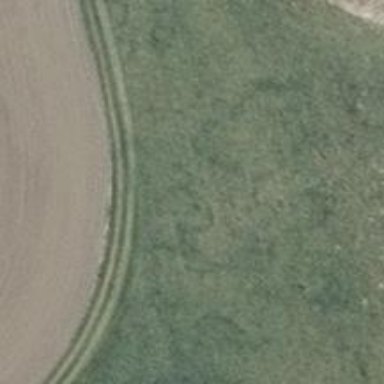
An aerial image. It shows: Grassy track road with grade 4 track type.